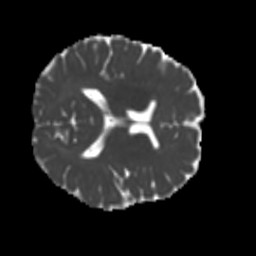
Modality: MD
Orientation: axial
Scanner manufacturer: siemens
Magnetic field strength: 3 T
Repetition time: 4 s
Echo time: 0.0594 s